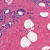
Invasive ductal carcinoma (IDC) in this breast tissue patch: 0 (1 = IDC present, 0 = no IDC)